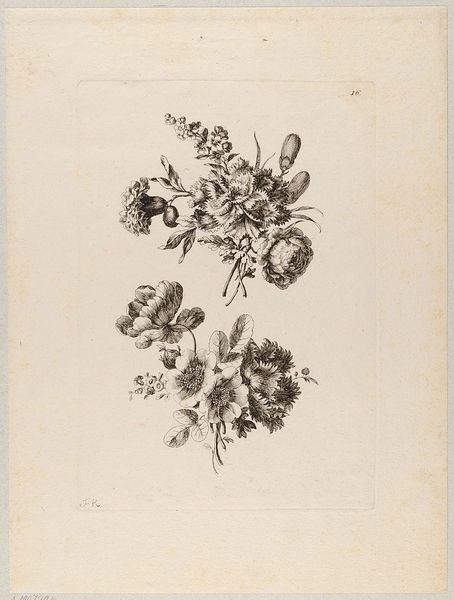
Titel: Zwei kleine Blumensträuße, Blatt 16 aus der Folge 'IV. Cahier de Fleurs Inventes Dessinées et Gravés par F. Kirschner à Paris au Fosser'
Künstler: Friedrich Kirschner
Standort: Hamburg
Institution: Museum für Kunst und Gewerbe Hamburg
Schlagwörter: blume, blumen, blüte, blatt, grafik, graphik, strauß, fotografie, photographie, druckgraphik, druckgrafik, radierung, gebinde, schnittblumen, reproduktionen, druckerzeugnisse, blumenstrauß, ornamentstich, vorlageblätter